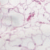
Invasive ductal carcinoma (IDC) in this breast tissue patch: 0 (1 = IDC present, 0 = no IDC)